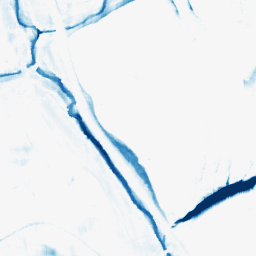
Category: morphological
Decomposition family: morphological_rect
Decomposition parameters: operation: closing
width: 10
height: 20
Upsampling method: bicubic_16x
Upsampling parameters: scale: 16
Upsampling scale: 16